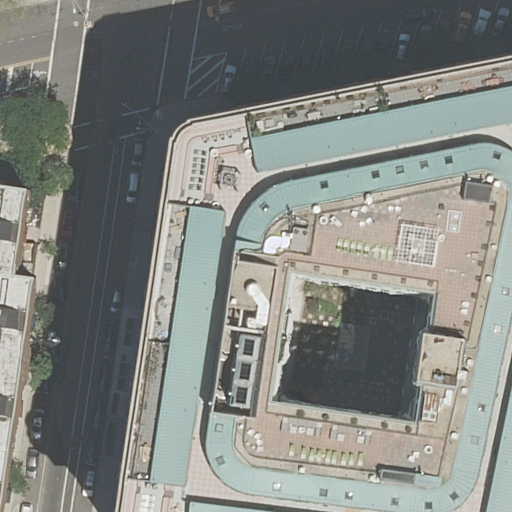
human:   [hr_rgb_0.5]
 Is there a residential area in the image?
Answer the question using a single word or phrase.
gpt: yes

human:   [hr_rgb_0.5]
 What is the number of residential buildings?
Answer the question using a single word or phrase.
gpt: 5

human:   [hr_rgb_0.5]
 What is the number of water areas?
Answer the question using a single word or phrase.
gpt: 0

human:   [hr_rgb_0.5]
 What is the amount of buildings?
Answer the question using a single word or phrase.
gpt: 5

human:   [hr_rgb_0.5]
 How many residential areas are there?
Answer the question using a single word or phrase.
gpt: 1

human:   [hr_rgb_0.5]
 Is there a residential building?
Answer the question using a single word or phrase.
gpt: yes

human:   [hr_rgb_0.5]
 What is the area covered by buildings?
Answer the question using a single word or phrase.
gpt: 5454m2

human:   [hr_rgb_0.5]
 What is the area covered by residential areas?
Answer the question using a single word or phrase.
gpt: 1382m2

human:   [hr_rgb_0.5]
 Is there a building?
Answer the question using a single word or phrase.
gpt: yes

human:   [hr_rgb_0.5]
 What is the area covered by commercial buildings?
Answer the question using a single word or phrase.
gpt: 0m2

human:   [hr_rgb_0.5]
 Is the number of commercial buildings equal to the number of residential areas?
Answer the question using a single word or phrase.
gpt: no

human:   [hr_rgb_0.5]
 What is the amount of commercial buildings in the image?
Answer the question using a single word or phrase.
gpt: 0

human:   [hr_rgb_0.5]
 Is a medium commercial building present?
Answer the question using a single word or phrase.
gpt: no

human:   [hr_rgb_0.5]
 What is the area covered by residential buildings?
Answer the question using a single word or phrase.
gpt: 5454m2

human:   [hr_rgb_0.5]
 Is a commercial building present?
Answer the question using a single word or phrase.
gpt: no

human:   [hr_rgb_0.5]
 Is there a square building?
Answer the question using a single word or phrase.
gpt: no

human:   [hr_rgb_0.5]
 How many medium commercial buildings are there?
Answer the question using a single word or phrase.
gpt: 0

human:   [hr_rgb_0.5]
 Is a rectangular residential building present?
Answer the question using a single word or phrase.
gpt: yes

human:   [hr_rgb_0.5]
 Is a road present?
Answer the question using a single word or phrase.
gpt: yes

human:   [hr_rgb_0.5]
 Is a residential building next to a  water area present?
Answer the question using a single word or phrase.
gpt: no

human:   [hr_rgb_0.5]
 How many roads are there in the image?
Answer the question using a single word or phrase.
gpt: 3

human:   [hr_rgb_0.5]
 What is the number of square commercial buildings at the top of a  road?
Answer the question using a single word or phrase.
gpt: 0

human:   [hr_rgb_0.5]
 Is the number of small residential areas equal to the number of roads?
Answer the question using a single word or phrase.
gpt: no

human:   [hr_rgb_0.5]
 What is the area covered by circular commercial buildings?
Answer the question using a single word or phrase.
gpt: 0m2

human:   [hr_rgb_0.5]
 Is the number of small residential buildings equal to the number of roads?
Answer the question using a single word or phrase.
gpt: no

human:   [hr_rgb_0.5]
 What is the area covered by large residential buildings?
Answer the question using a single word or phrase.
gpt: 5239m2

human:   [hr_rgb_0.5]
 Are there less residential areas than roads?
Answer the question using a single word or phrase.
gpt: yes

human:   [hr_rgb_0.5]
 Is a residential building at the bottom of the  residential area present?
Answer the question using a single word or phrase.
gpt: yes

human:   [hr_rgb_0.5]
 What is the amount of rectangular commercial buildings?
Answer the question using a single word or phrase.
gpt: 0

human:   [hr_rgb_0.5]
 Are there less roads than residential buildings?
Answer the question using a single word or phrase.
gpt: yes

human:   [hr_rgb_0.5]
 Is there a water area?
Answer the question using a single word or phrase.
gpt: no

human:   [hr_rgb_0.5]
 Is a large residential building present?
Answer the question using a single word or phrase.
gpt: yes

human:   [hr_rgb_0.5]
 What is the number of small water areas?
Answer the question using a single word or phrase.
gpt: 0

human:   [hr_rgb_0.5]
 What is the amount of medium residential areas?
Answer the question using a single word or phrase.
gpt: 0

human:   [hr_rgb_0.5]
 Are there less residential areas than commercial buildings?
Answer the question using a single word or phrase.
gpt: no

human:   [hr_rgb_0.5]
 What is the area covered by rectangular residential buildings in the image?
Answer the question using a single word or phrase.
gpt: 214m2

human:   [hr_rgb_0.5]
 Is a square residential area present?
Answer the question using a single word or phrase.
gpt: no

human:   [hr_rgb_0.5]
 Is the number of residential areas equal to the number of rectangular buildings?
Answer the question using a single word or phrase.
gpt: no

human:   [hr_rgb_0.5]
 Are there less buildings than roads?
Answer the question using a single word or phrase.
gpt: no

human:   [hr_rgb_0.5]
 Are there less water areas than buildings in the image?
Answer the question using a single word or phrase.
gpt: yes

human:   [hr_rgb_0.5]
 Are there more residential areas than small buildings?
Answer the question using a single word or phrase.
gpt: no

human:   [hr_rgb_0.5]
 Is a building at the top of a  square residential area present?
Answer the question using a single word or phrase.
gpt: no

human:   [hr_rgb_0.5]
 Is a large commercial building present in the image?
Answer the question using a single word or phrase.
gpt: no

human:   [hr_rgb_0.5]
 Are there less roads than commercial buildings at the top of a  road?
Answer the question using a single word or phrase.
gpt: no

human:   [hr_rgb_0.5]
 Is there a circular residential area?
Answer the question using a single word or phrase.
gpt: no

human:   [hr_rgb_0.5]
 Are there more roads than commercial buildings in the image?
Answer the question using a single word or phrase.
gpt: yes

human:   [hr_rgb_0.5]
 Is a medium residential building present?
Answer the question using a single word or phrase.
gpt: no

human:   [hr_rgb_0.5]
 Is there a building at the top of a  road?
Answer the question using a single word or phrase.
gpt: no

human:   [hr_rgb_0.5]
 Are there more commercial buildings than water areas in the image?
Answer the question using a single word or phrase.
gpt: no

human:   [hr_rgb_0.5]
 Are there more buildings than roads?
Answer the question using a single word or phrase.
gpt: yes

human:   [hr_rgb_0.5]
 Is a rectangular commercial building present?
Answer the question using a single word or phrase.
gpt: no

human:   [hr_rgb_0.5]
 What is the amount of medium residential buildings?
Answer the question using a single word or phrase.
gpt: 0

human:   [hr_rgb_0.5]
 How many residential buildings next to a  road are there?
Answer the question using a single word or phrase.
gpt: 5

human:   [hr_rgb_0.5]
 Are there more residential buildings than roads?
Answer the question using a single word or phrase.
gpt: yes

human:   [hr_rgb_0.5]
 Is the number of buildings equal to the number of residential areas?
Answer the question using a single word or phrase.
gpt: no

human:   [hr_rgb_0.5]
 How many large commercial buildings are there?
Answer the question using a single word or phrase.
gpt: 0

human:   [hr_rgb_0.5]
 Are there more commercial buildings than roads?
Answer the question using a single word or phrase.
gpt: no

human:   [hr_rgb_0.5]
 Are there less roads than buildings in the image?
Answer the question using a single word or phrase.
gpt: yes

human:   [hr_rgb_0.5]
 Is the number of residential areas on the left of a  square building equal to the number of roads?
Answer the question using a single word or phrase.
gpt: no

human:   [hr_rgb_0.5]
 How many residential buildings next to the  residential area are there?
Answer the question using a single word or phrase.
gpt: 5

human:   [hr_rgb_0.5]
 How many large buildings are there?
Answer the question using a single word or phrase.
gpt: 1

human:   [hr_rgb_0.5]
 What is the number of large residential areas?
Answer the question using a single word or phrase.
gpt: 1

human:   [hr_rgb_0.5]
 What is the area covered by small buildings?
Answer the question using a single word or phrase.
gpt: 214m2

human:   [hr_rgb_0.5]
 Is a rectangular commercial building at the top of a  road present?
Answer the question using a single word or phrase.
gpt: no